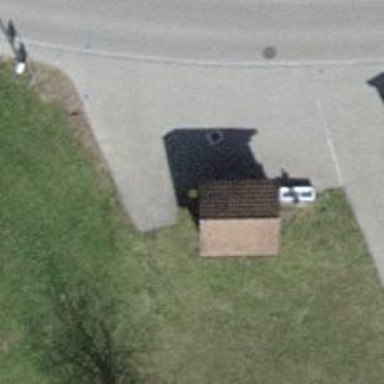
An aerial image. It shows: Post box is visible.